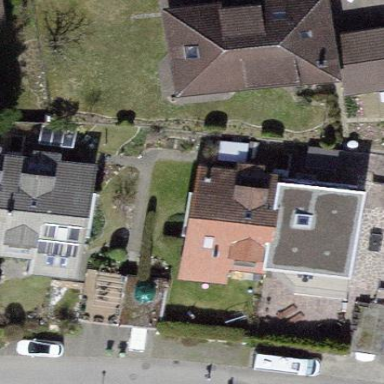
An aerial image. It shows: Simple and straightforward house.